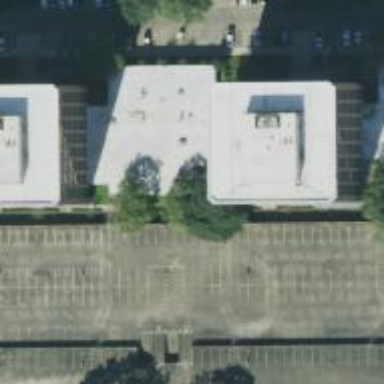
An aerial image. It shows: Multi-storey parking building.